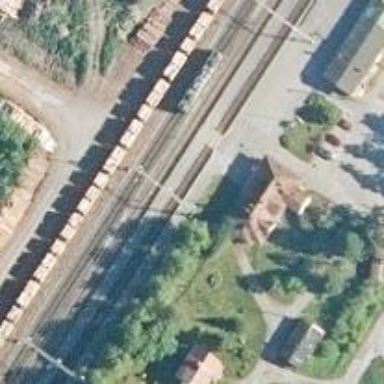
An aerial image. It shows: Railway crossing with saltire markings.